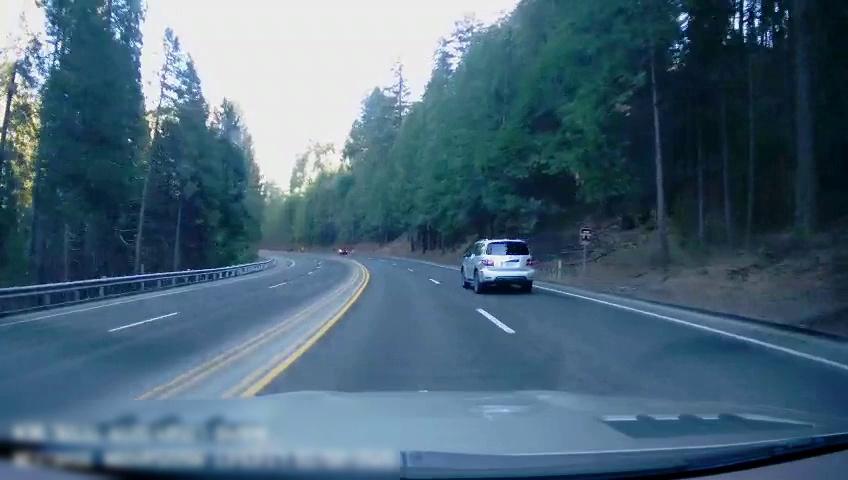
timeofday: Day
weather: Sunny
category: Drivable Space
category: Vehicles | Car
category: Vehicles | SUV
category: Lanes | Current Lane
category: Lanes | Alternate Lane
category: Lanes | Current Lane
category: Lanes | Alternate Lane
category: Lanes | Opposite Lane
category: Lanes | Opposite Lane
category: Lanes | Opposite Lane
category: Lanes | Opposite Lane
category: Traffic | Signs